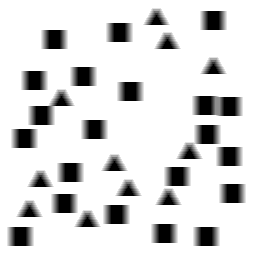
Squares: 21
Triangles: 11
Stars: 0
Total shapes: 32